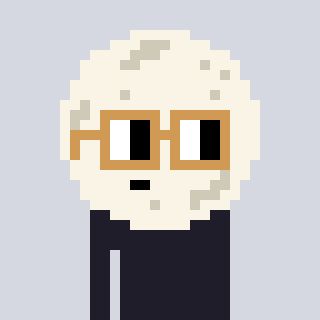
a pixel art character with square brown glasses, a moon-shaped head and a red-colored body on a cool background